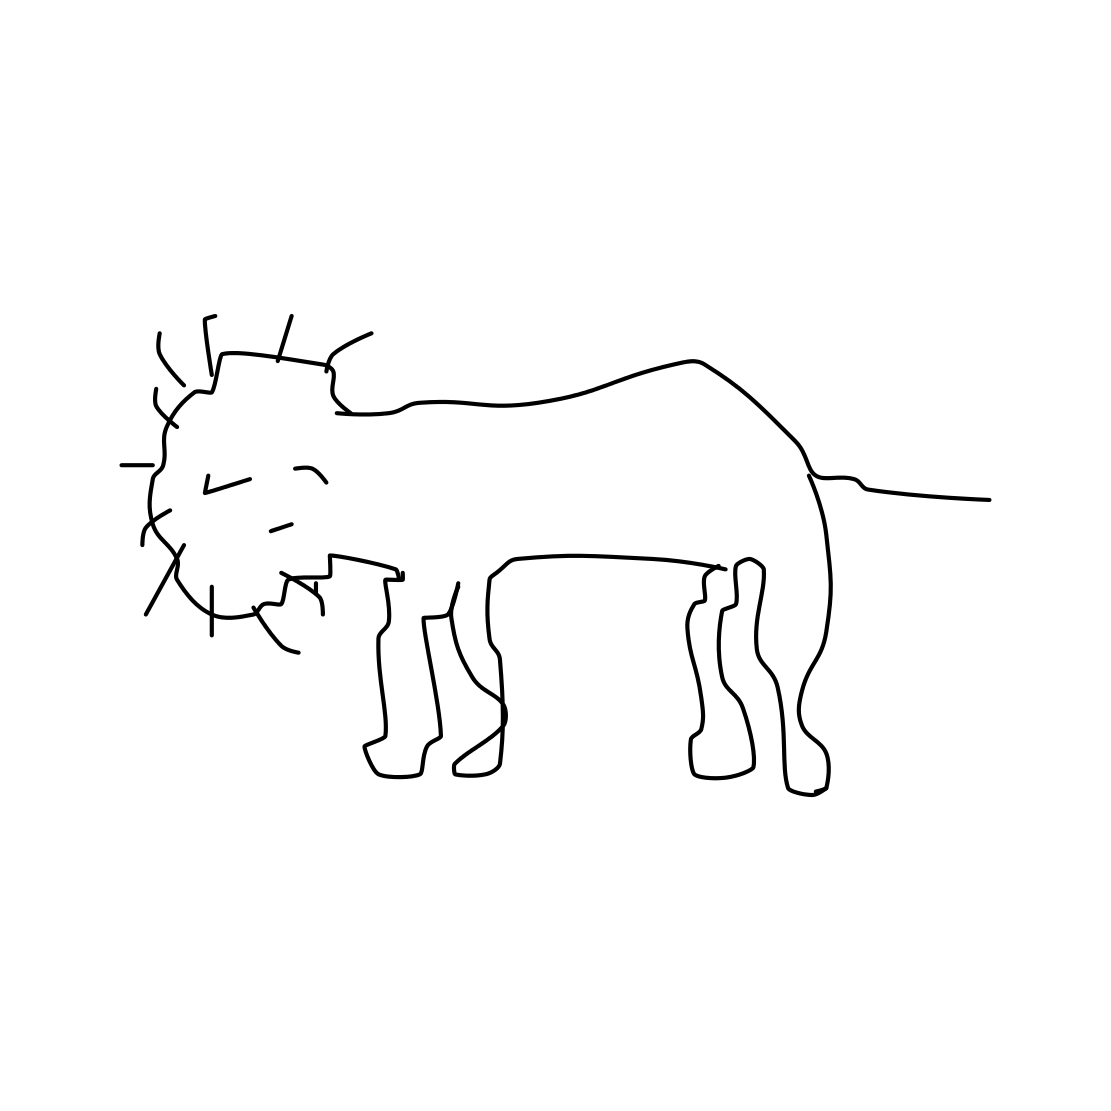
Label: tiger